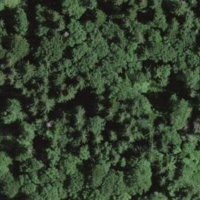
EUNIS habitat code: 44
Species observed at this site:
Allium ursinum